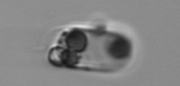
Label: Guinardia_delicatula_TAG_internal_parasite